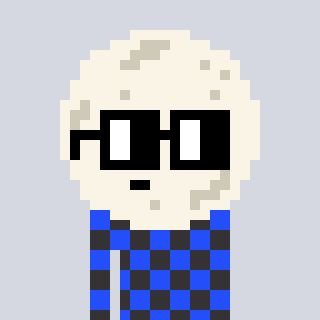
a pixel art character with square black glasses, a moon-shaped head and a grayscale-colored body on a cool background